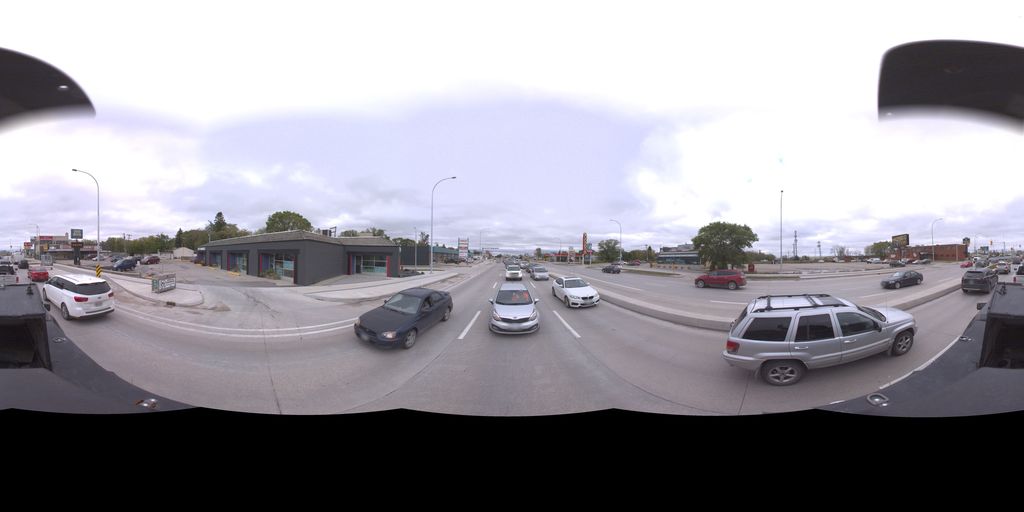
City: winnipeg